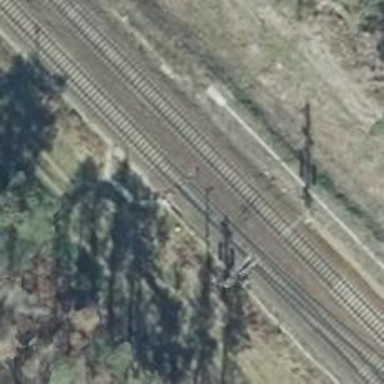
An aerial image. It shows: Railway switch with the turnout on the left side.